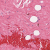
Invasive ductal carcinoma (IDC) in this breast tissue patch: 0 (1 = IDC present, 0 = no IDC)